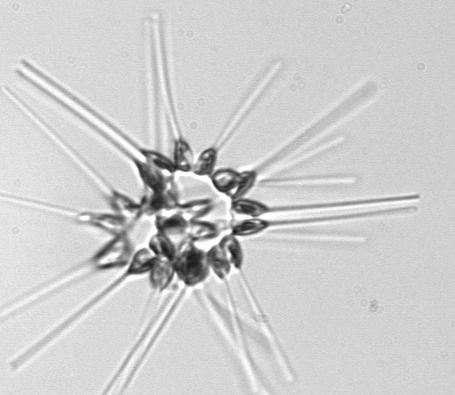
Label: Asterionellopsis_glacialis